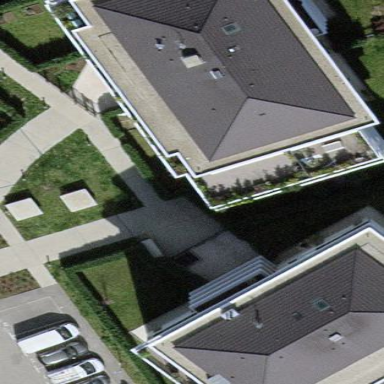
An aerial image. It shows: Apartments building with hipped roof oriented along the structure.